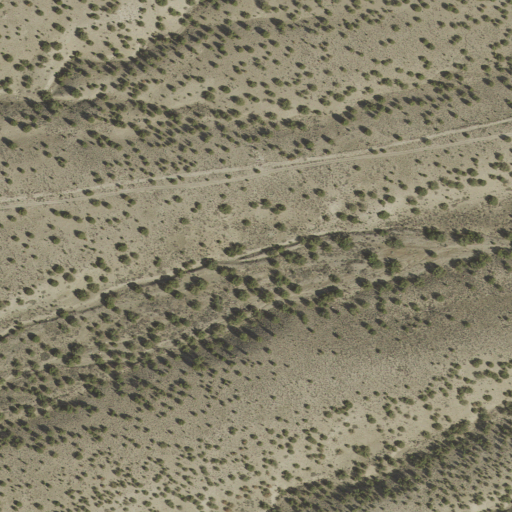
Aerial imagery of valley in Utah named Lost Canyon containing only shrub